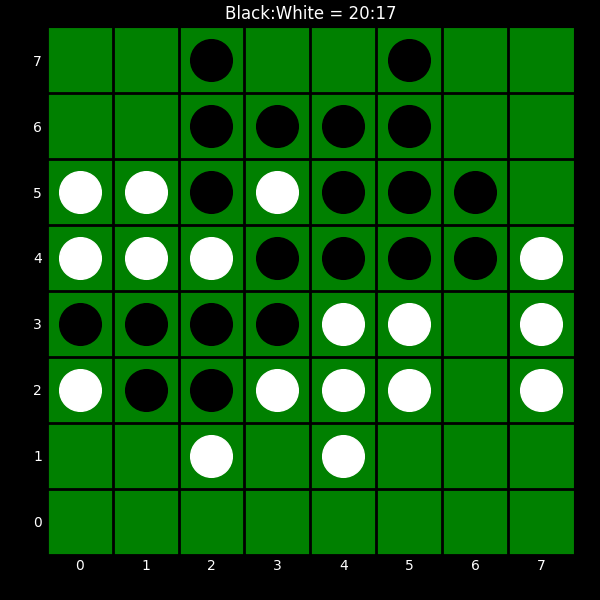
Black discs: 20
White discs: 17